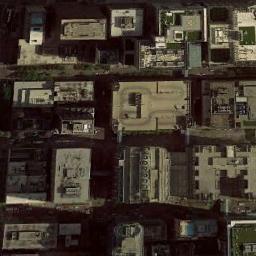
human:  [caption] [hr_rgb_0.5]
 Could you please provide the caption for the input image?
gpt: A commercial area has lots of buildings and some roads go through the commercial area .

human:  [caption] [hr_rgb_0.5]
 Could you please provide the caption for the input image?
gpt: In a business district there are many buildings of different heights and heights and several roads with many cars and some trees .

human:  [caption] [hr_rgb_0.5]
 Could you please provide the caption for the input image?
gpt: The commercial area is near the road with many cars .

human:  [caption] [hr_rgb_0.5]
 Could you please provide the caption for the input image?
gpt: There are five cars on the road .

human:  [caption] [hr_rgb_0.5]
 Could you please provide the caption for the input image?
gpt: There are some buildings arranged densely on a commercial area .